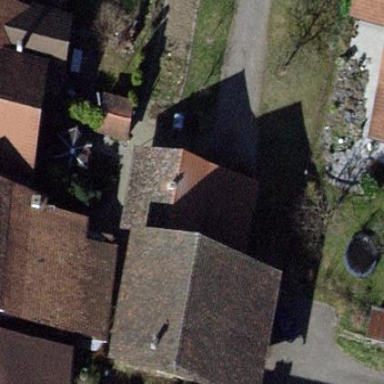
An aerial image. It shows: Gabled roof on farm auxiliary building.